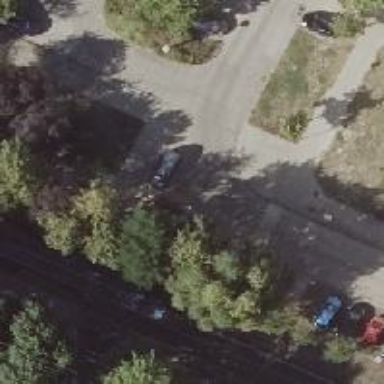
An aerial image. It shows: Unmarked crossing on the road.